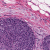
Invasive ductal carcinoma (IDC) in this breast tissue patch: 0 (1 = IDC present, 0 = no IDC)